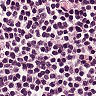
Metastatic tissue present: no